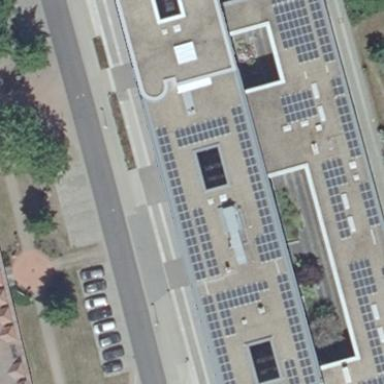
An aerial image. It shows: Building part with flat roof.